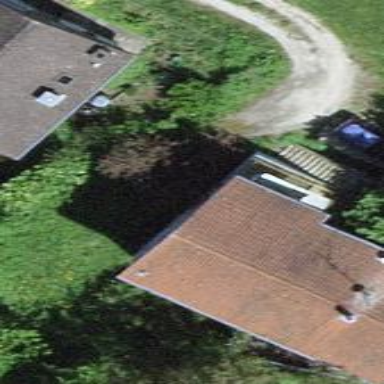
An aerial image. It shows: Simple and straightforward house.